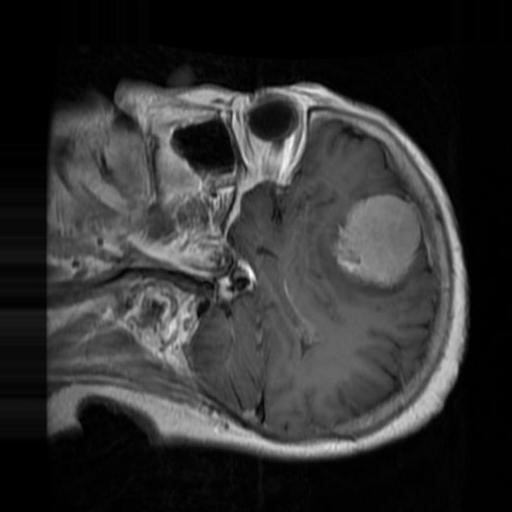
Label: brain_menin